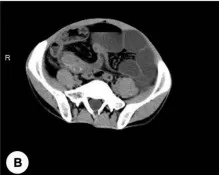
Intestinal obstruction caused by CD combined with internal hernia and ileal stenosis (Case 2). (A-C) CT scans of abdomen: intestinal tract lesions in the right middle and lower abdomen, causing a proximal small intestinal obstruction.
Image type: radiology (ct)